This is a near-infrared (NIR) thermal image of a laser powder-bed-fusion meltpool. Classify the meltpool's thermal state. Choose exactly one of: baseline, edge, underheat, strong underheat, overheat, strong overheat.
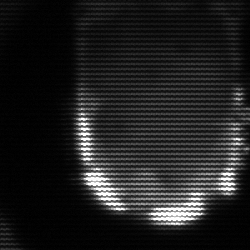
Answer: baseline